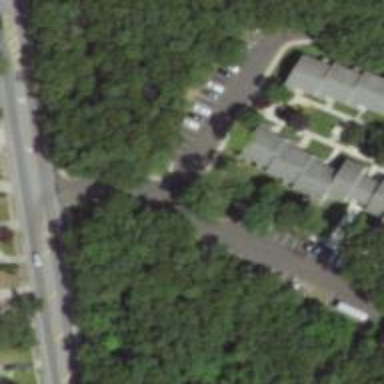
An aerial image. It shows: Unmarked crossing on footway.